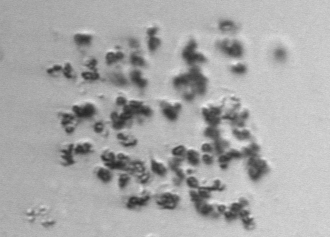
Label: Phaeocystis_debris